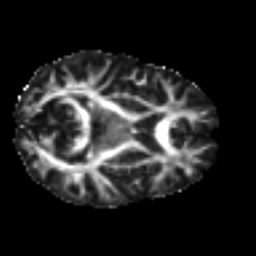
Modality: FA
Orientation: axial
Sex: female
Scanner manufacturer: ge
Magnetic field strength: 3 T
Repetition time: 7 s
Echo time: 0.08 s